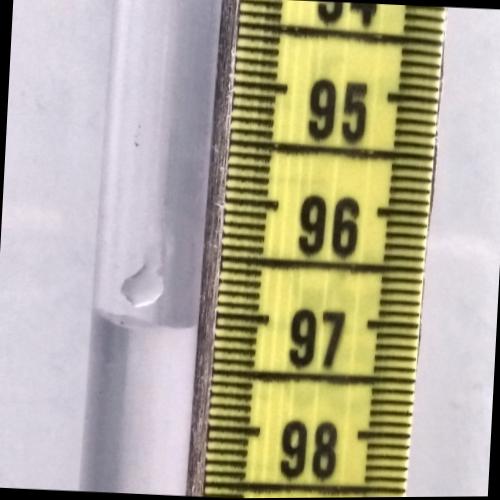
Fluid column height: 97.1 cm